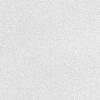
Atmospheric dust classification: dusty